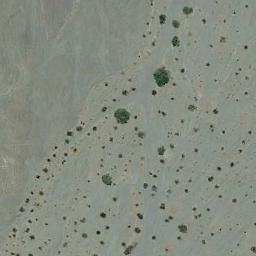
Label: chaparral